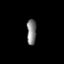
Tissue: lung
Cell type: Epithelial cells
Senescence score: 0.1604
Nuclear area (px): 238
Mean DAPI intensity: 128.786